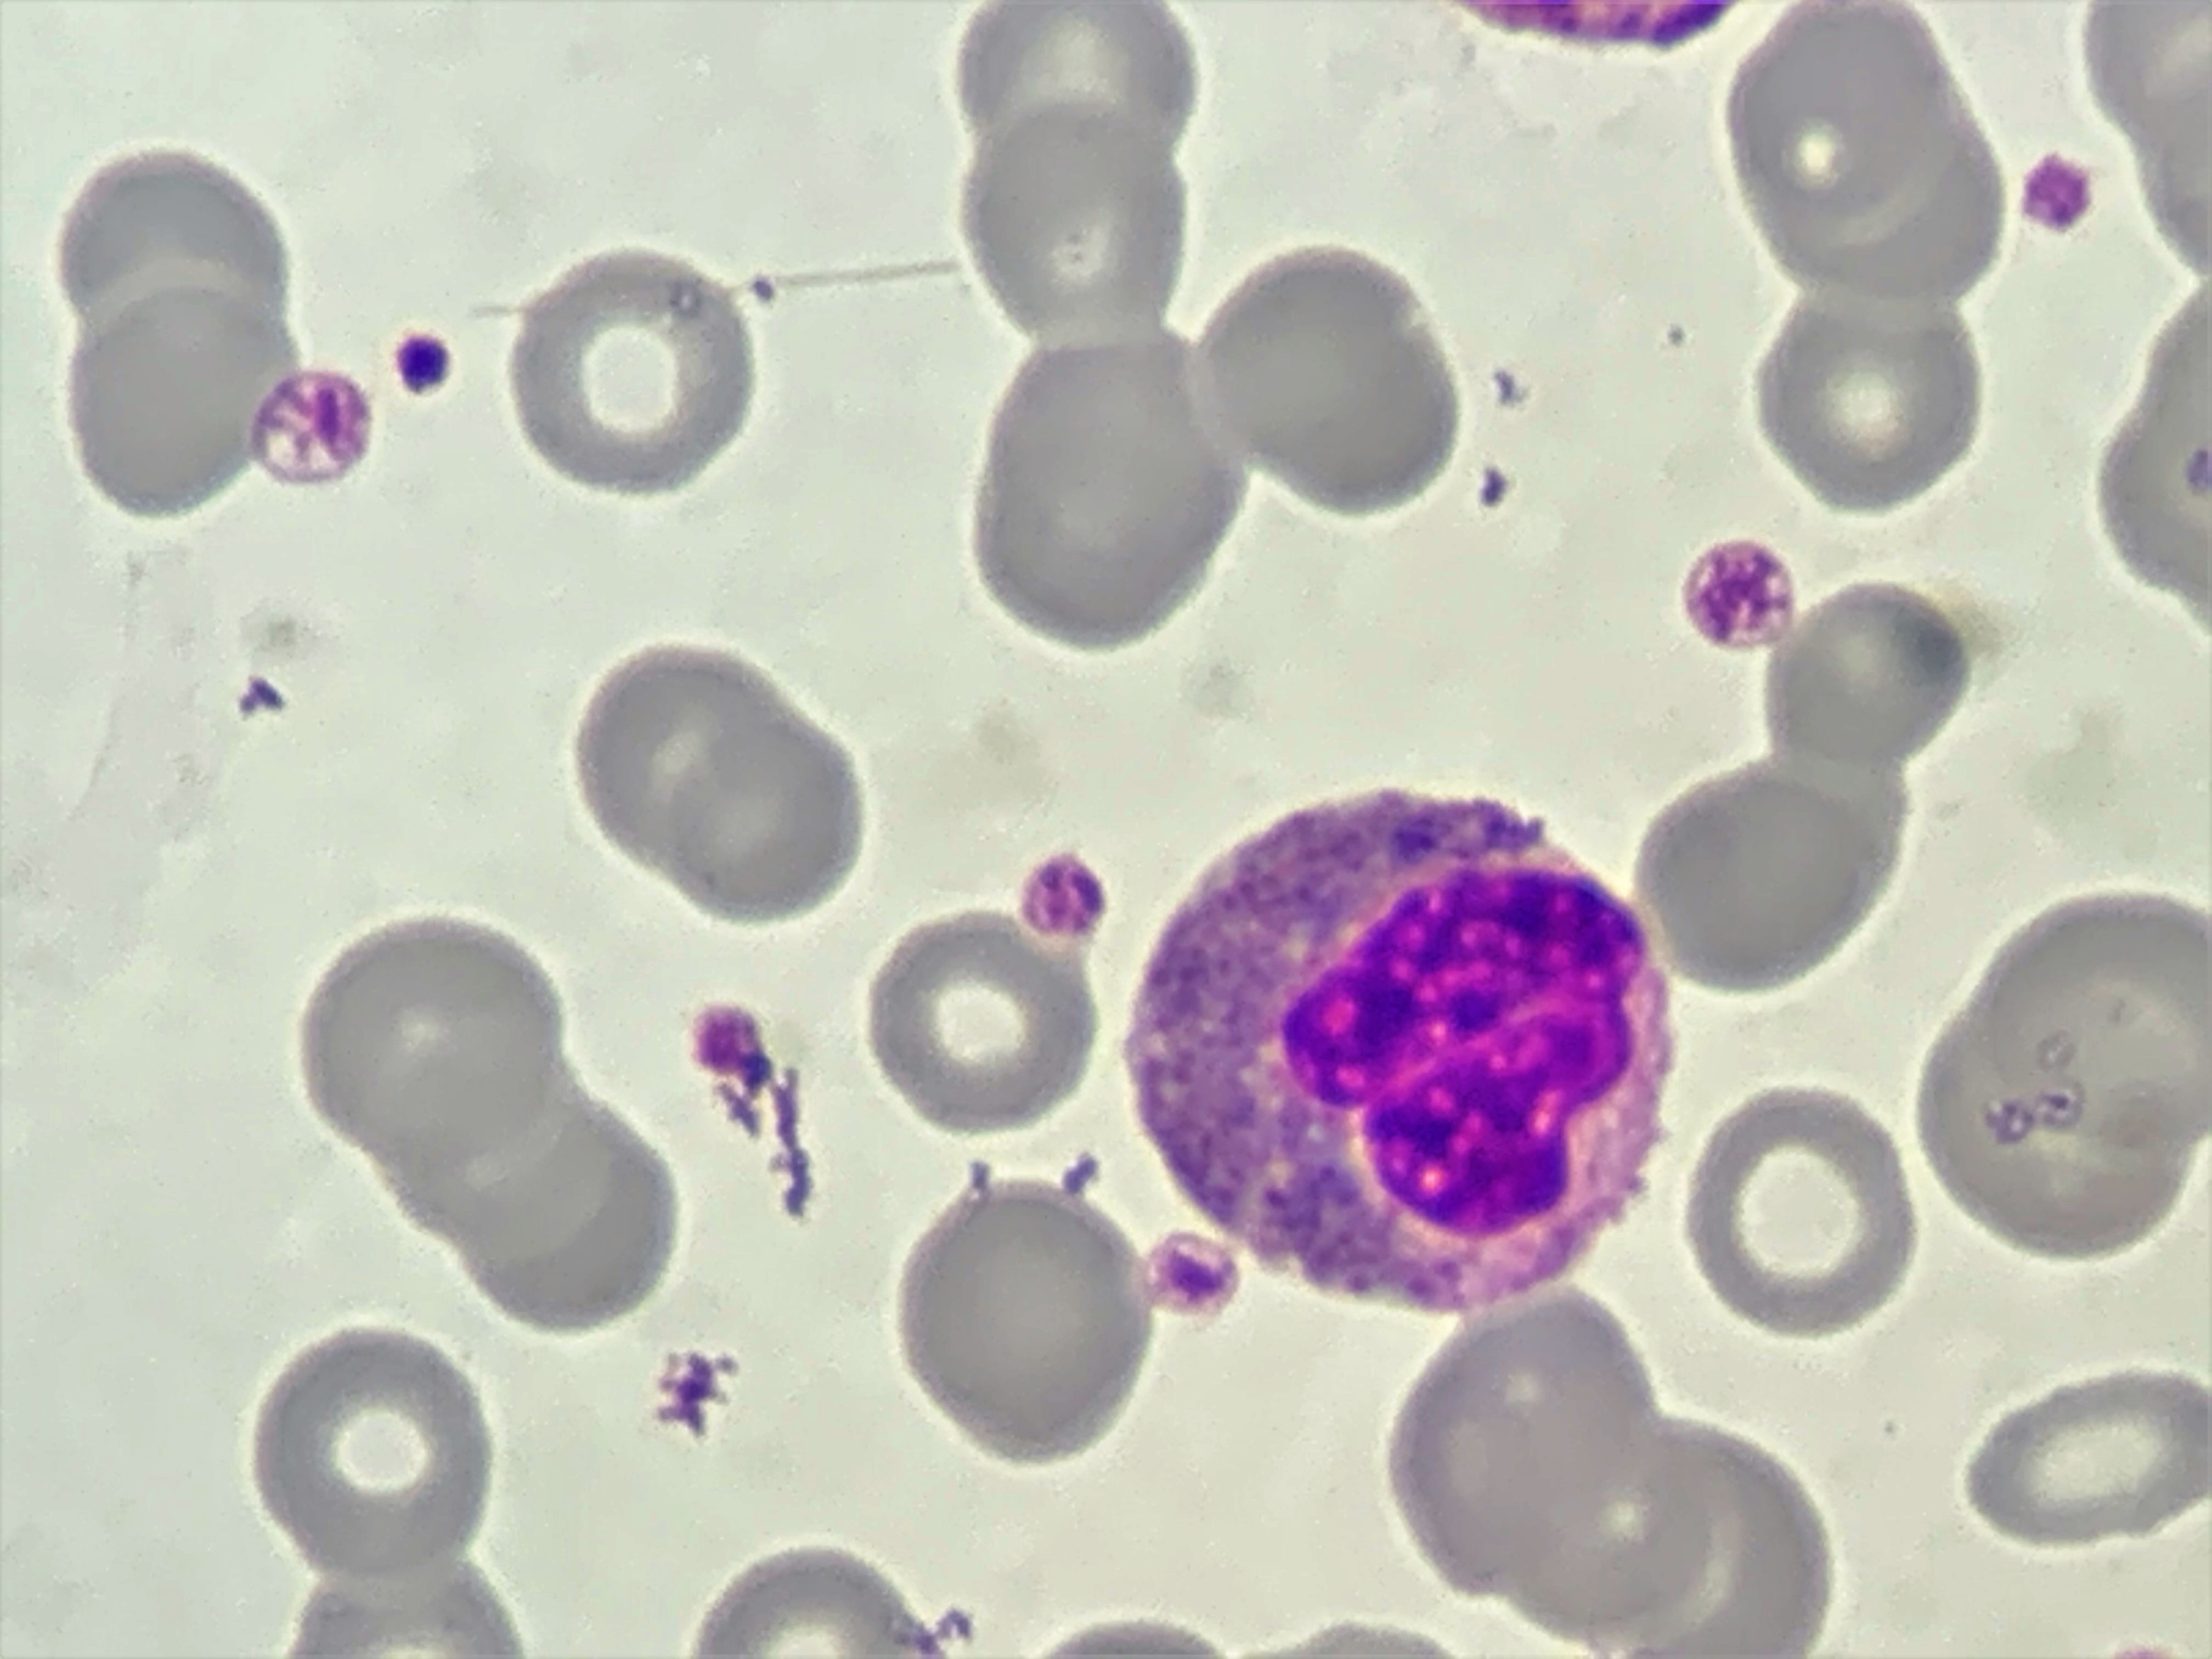
Cell type: EOSINOPHILS